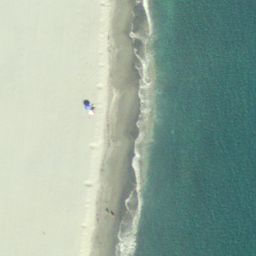
Label: beach